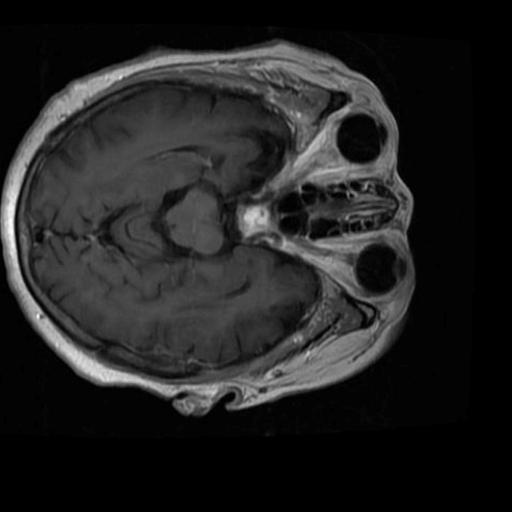
Label: brain_tumor